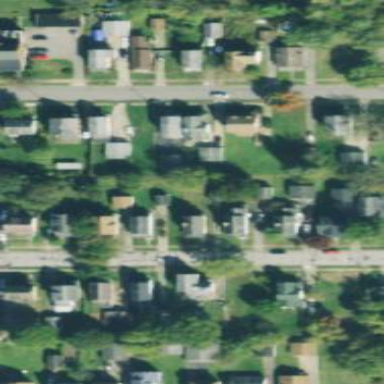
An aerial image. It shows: Sidewalk.